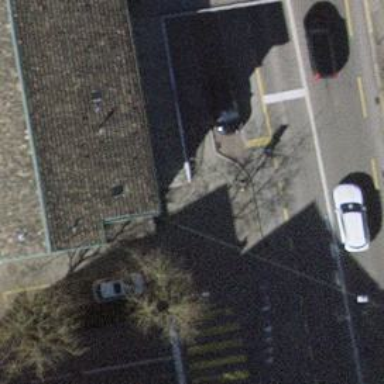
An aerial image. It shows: Set of steps on the road.